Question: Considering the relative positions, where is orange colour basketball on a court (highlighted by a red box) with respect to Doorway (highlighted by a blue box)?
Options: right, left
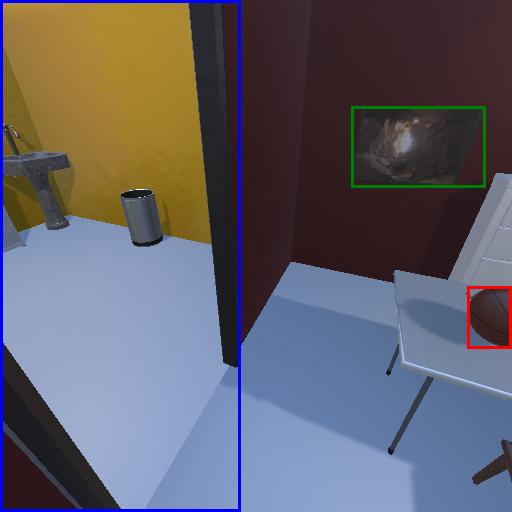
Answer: right